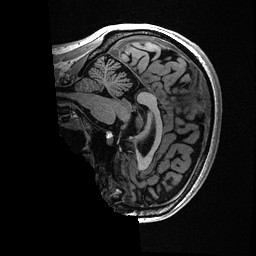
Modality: T1w
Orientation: sagittal
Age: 36
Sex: female
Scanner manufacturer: ge
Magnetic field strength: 3 T
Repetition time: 0.006952 s
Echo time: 0.00292 s